七年级 · 解析几何
已知直线 $a / / b, b / / c, a$ 与 $b$ 的距离为 $6 c m, b$ 与 $c$ 的距离为 $2 c m$, 则 $a$ 与 $c$ 的距离为

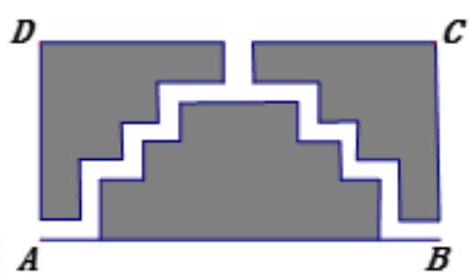
答案: $8 \mathrm{~cm}$ 或 $4 \mathrm{~cm}$
解析: 如图, (1)直线 $c$ 在 $a 、 b$ 外时,

$\because a$ 与 $b$ 的距离为 $6 \mathrm{~cm}, b$ 与 $c$ 的距离为 $2 \mathrm{~cm}$,

$\therefore a$ 与 $c$ 的距离为 $6+2=8(\mathrm{~cm})$,

(2)直线 $c$ 在直线 $a 、 b$ 之间时，

$\because a$ 与 $b$ 的距离为 $6 \mathrm{~cm}, b$ 与 $c$ 的距离为 $2 \mathrm{~cm}$,

$\therefore a$ 与 $c$ 的距离为 $6-2=4(\mathrm{~cm})$,

综上所述, $a$ 与 $c$ 的距离为 $8 \mathrm{~cm}$ 或 $4 \mathrm{~cm}$.

故答案为: $8 \mathrm{~cm}$ 或 $4 \mathrm{~cm}$.